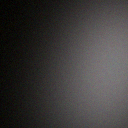
Screen state: off